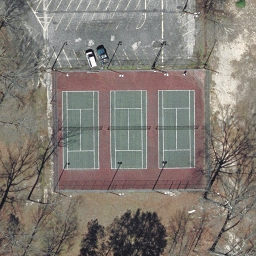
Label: tenniscourt